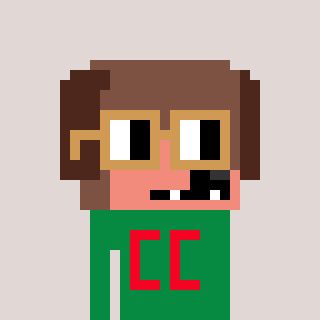
a pixel art character with square brown glasses, a dog-shaped head and a green-colored body on a warm background